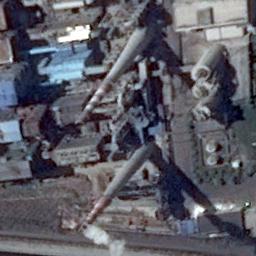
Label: thermal_power_station